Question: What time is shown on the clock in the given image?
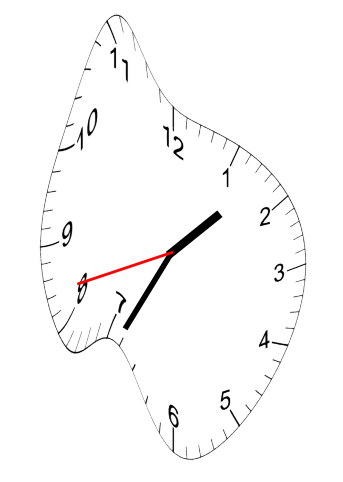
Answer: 01:34:42